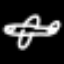
Label: airplane